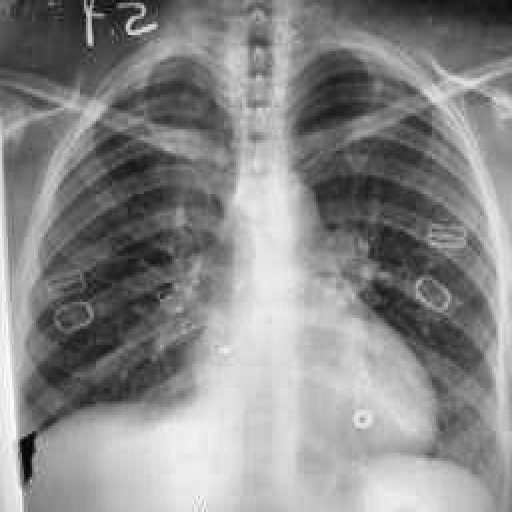
Finding: TUBERCULOSIS